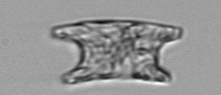
Label: Eucampia